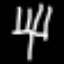
Label: fork